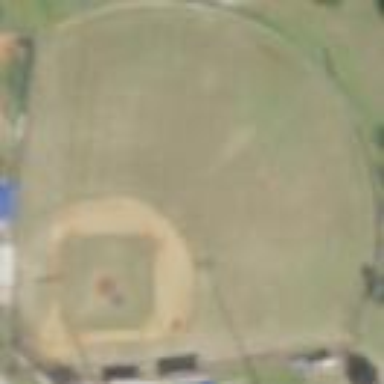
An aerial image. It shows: Baseball pitch for leisure land activities.